Question: I want to draw some text onto my canvas and want to clear everything which was drawn out of a specific area (area defined by a Rect).

I draw the magenta-Text and want to clear everything in the grey and keep everything in the white box. I got the white area as a rect.
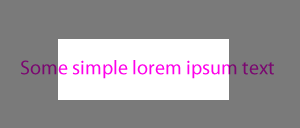
Answer: Try this. draw four rectangles with paint set to white color.
- - - - yMax - Maximus Y value'mCanvas.drawRect(0, 0, rect.left, yMax, paint);''mCanvas.drawRect(0, 0, xMax, rect.top, paint);''mCanvas.drawRect(0, rect.bottom, xMax, yMax, paint);''mCanvas.drawRect(rect.right, 0, xMax, yMax, paint);'
It might help u